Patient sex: M
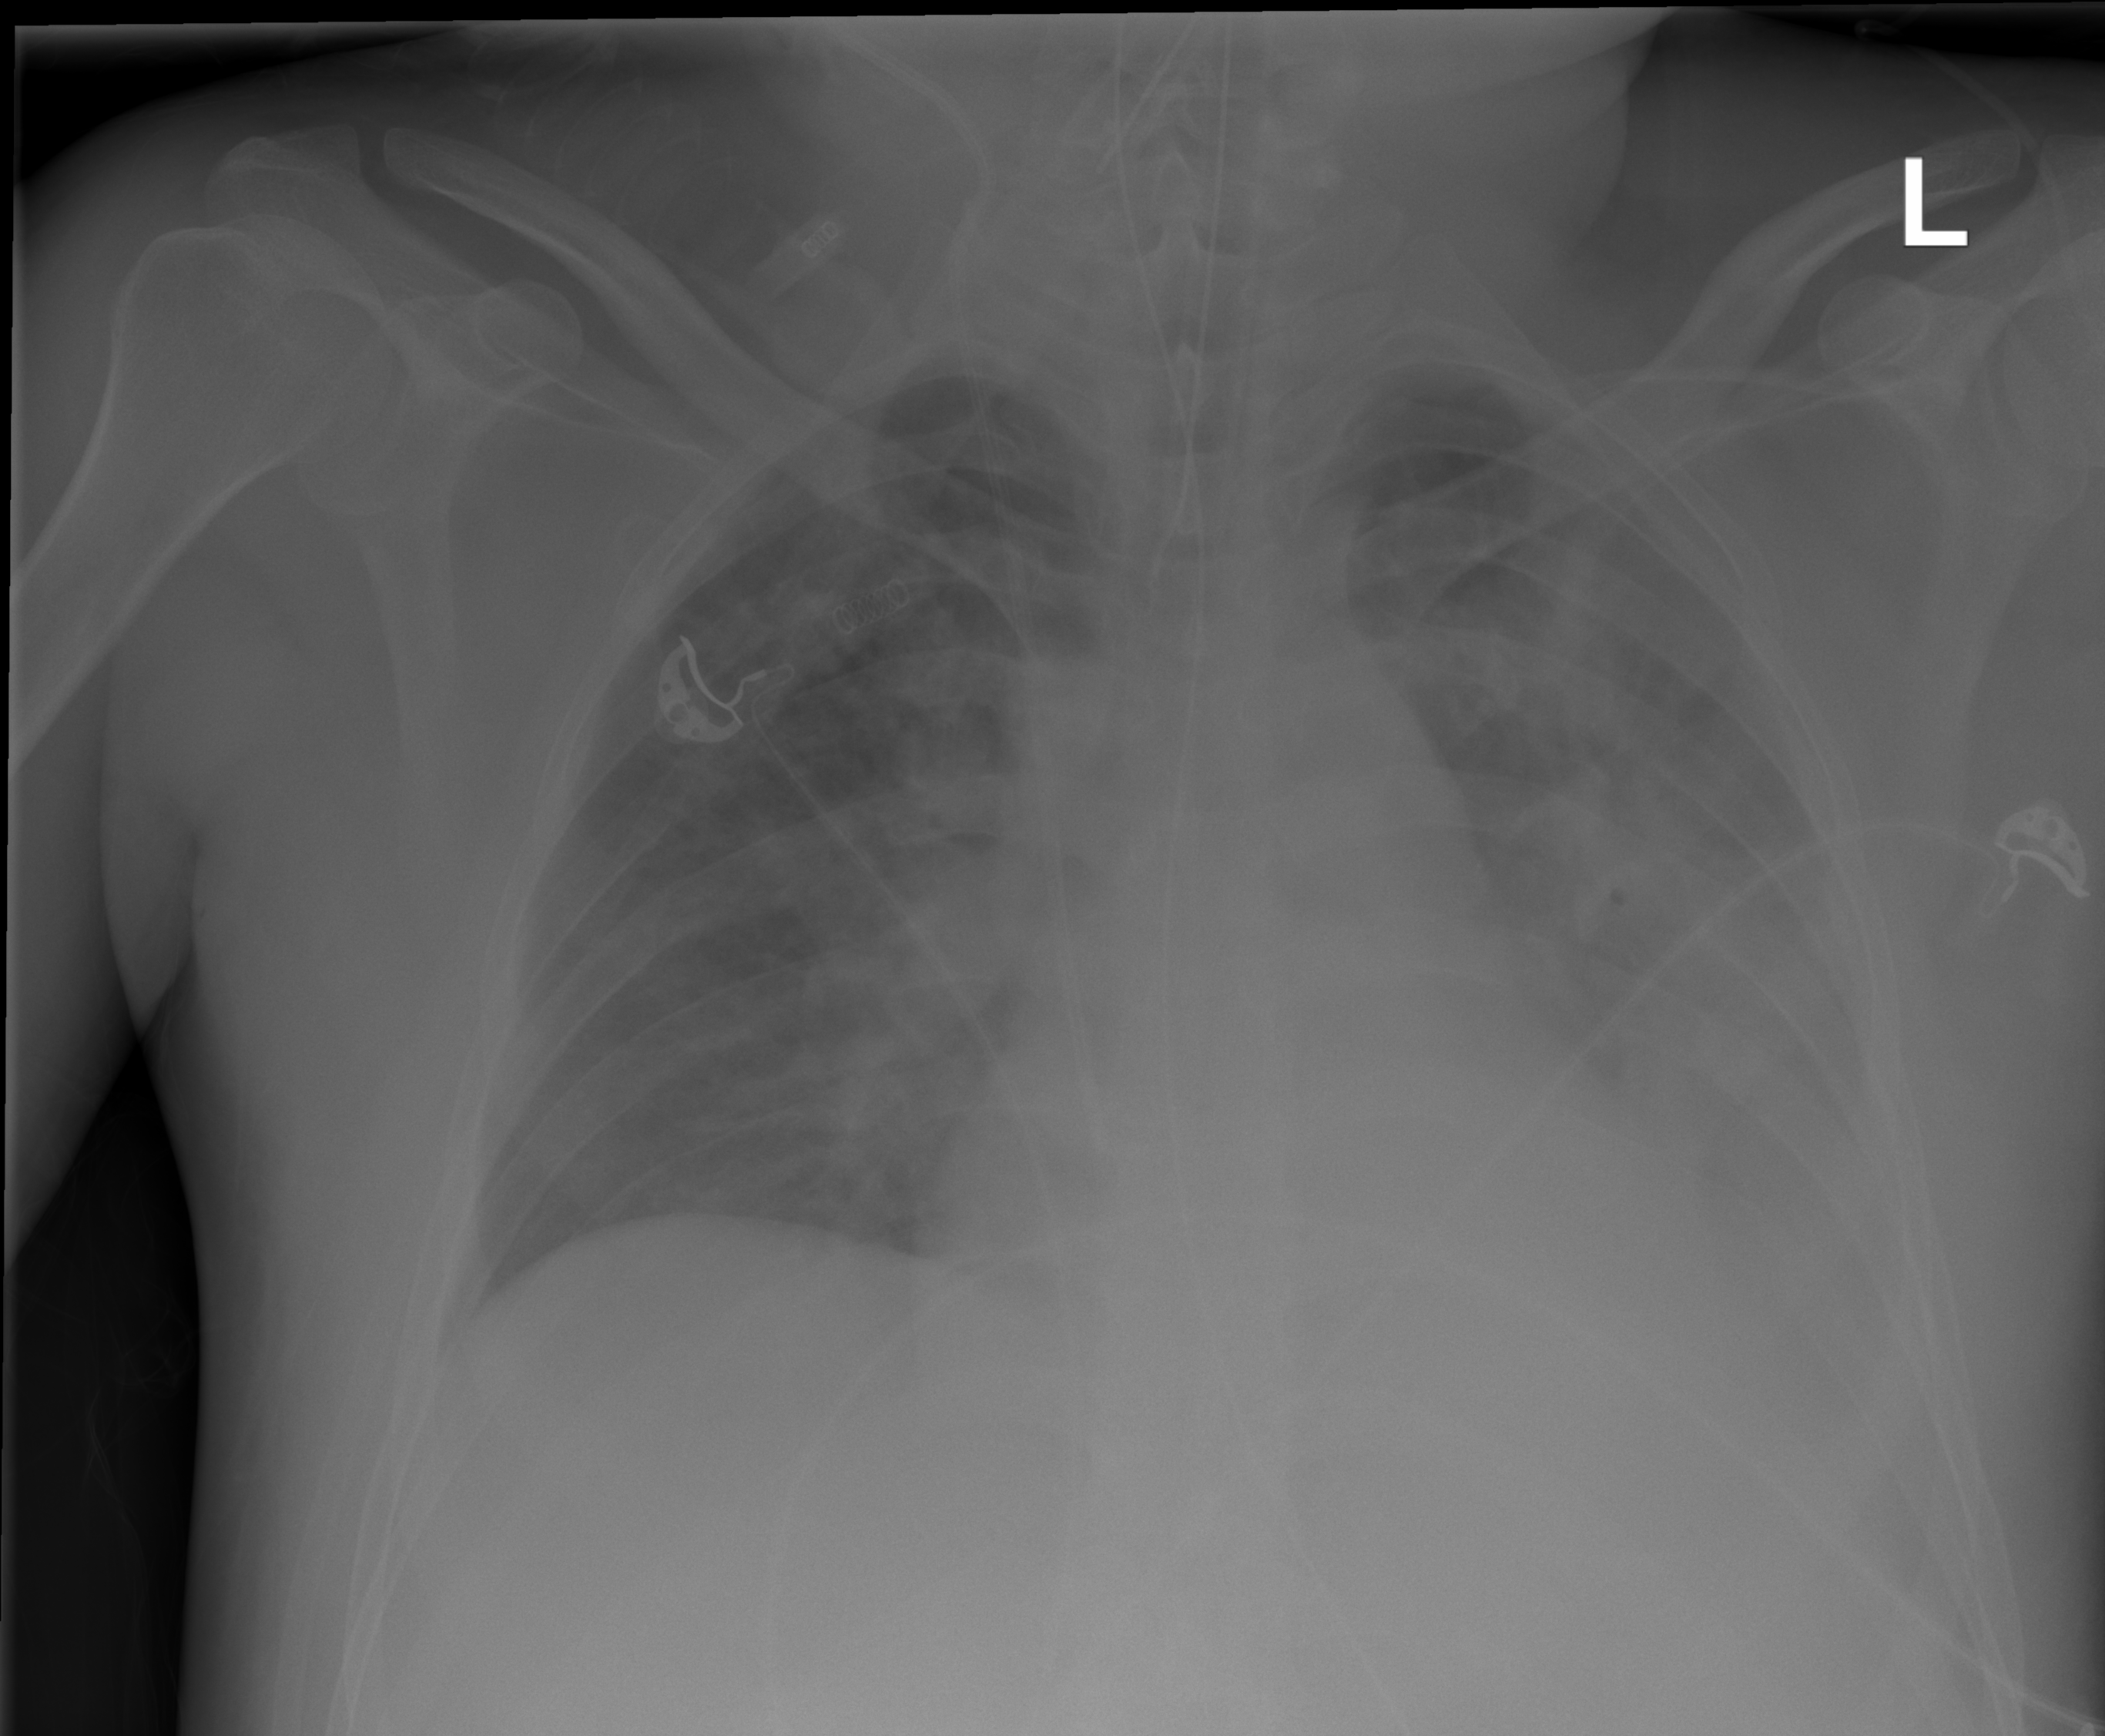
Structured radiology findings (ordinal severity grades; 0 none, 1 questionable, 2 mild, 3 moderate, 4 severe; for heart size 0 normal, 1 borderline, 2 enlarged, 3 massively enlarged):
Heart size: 0
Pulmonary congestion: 0
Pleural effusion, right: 0
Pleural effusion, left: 2
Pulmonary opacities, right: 1
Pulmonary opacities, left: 3
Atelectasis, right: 0
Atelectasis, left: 2